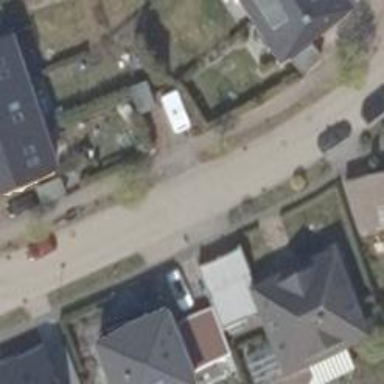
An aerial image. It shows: Residential road with separate sidewalks on both sides.